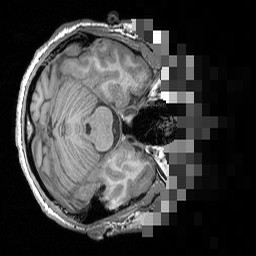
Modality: T1w
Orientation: axial
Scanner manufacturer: siemens
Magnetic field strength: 3 T
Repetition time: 1.5 s
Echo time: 0.00291 s